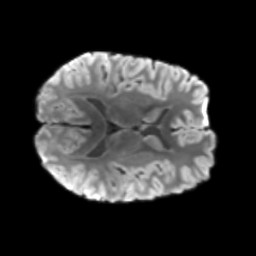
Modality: T2w
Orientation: axial
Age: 29
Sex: male
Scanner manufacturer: siemens
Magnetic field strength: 3 T
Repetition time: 3.23 s
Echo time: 0.0892 s